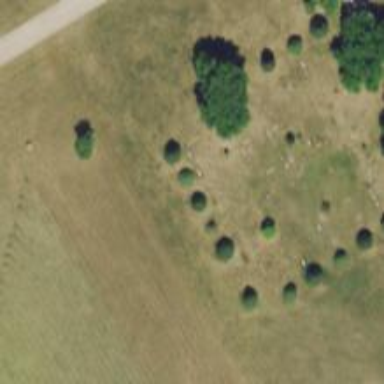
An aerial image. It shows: Sector in the cemetery.